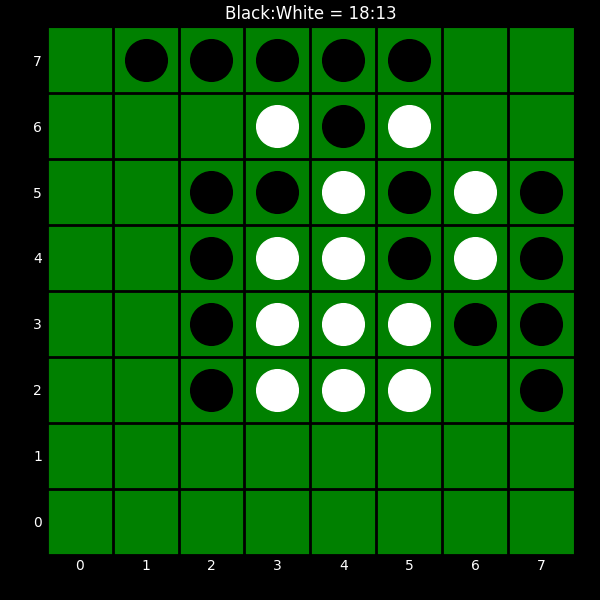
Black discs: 18
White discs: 13